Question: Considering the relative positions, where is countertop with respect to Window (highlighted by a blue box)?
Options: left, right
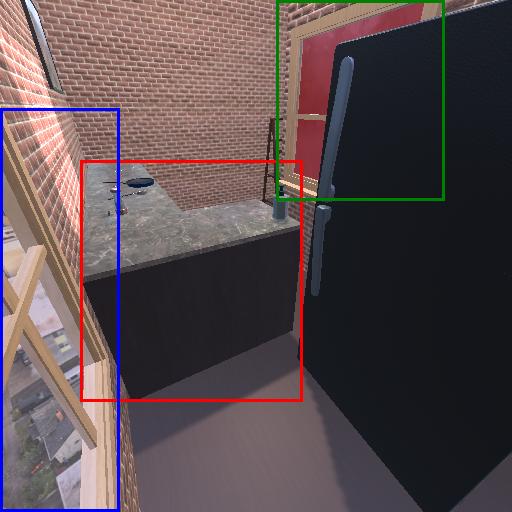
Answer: left